Field crop: tomato
Growth stage: 1
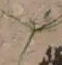
Species: cyperus